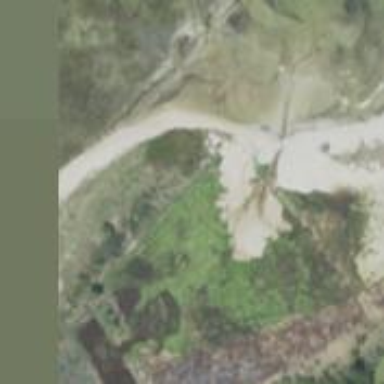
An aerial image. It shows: Sandy dune with natural beauty.